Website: bh-photo
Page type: cart
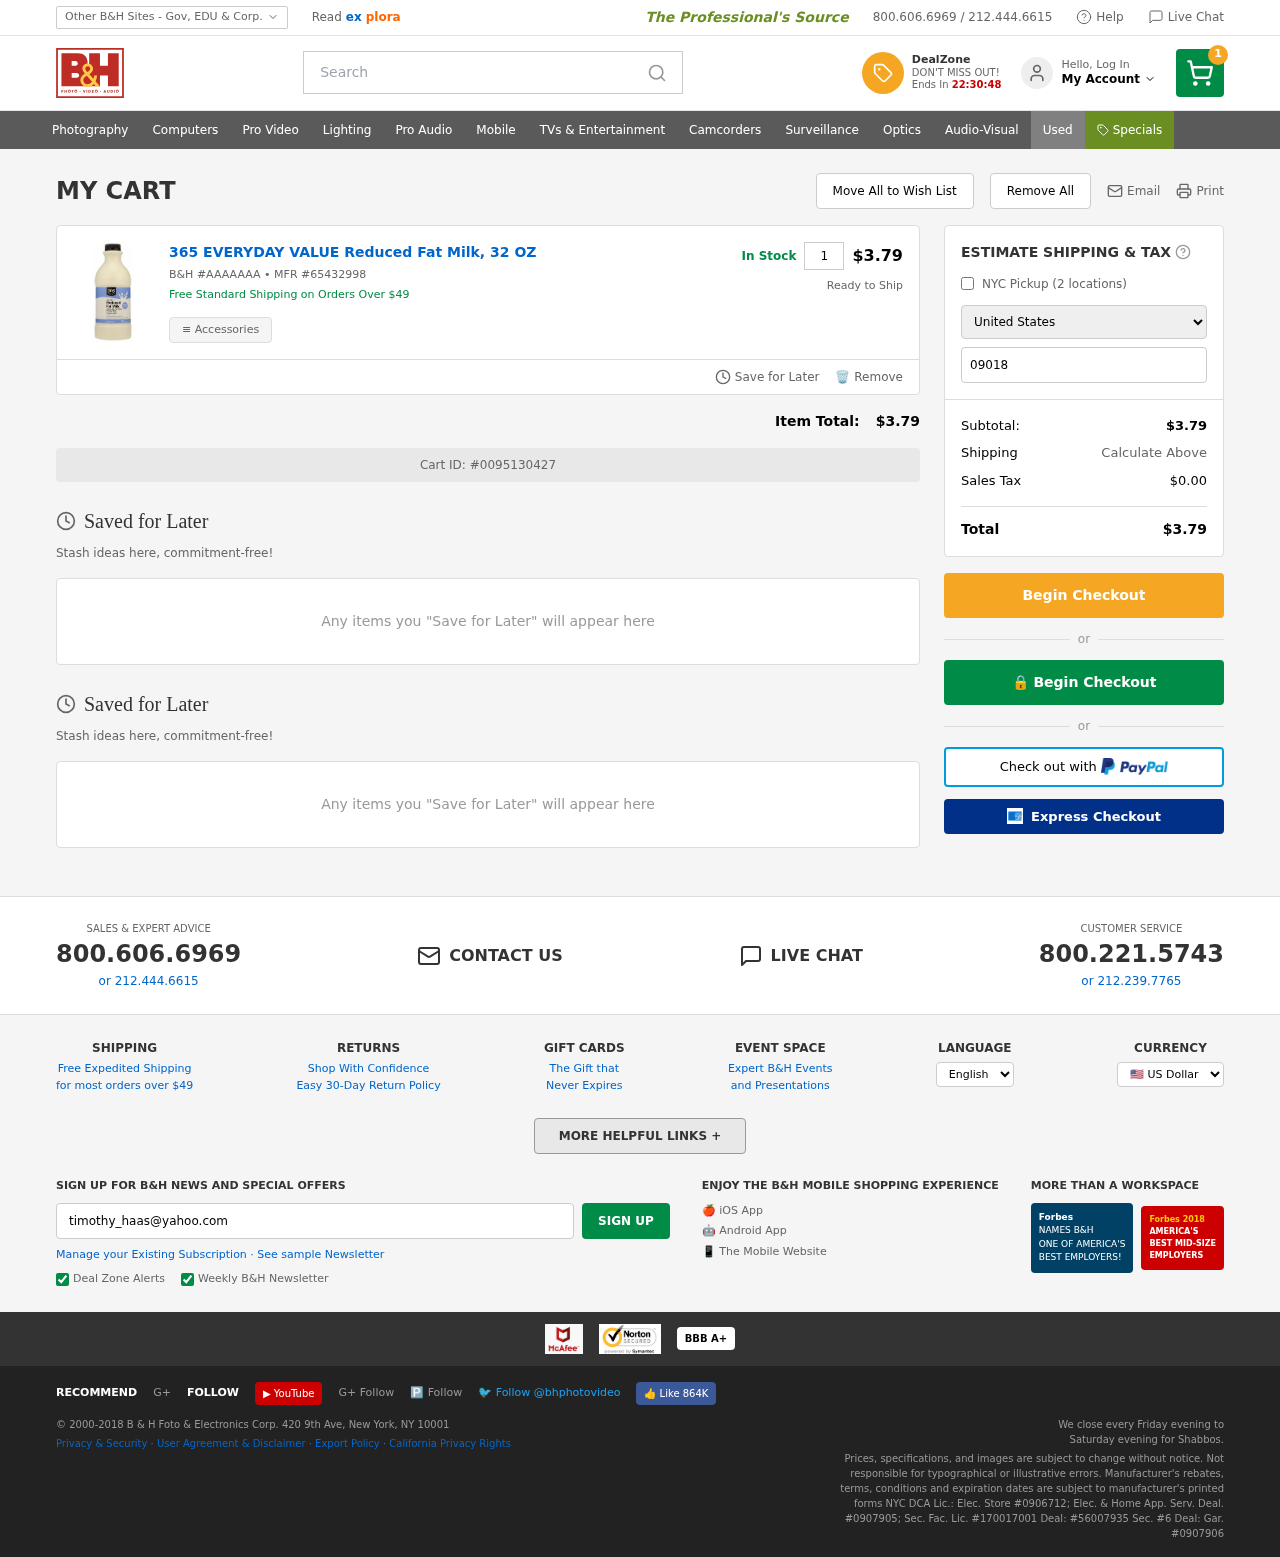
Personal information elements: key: PII_COUNTRY
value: United States
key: PII_EMAIL
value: timothy_haas@yahoo.com
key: PII_POSTCODE
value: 09018
Product elements: key: PRODUCT1_NAME
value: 365 EVERYDAY VALUE Reduced Fat Milk, 32 OZ
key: PRODUCT1_QUANTITY
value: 1
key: PRODUCT1_SKU
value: AAAAAAA
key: PRODUCT1_MFR
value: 65432998
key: PRODUCT1_SUBTOTAL
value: $3.79
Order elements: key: ORDER_NUM_ITEMS
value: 1
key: ORDER_SUBTOTAL
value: $3.79
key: ORDER_ID
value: #0095130427
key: ORDER_TAX
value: $0.00
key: ORDER_TOTAL
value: $3.79
Search elements: key: HEADER_SEARCH
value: Search